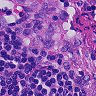
Metastatic tissue present: no